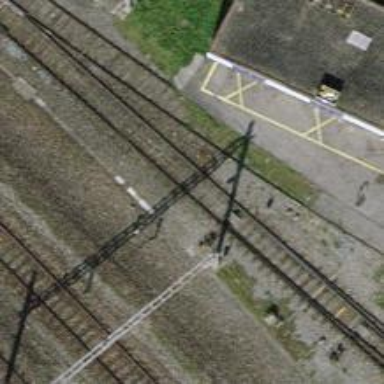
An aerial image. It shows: Railway switch.